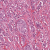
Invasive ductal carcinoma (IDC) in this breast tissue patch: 1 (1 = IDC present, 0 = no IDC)